Question: I'm trying to assign a label a value from an Array but I don't know why its not working

im trying to add the value of 'cowid' from the array 'info' into the label 'vaca', but its not working.
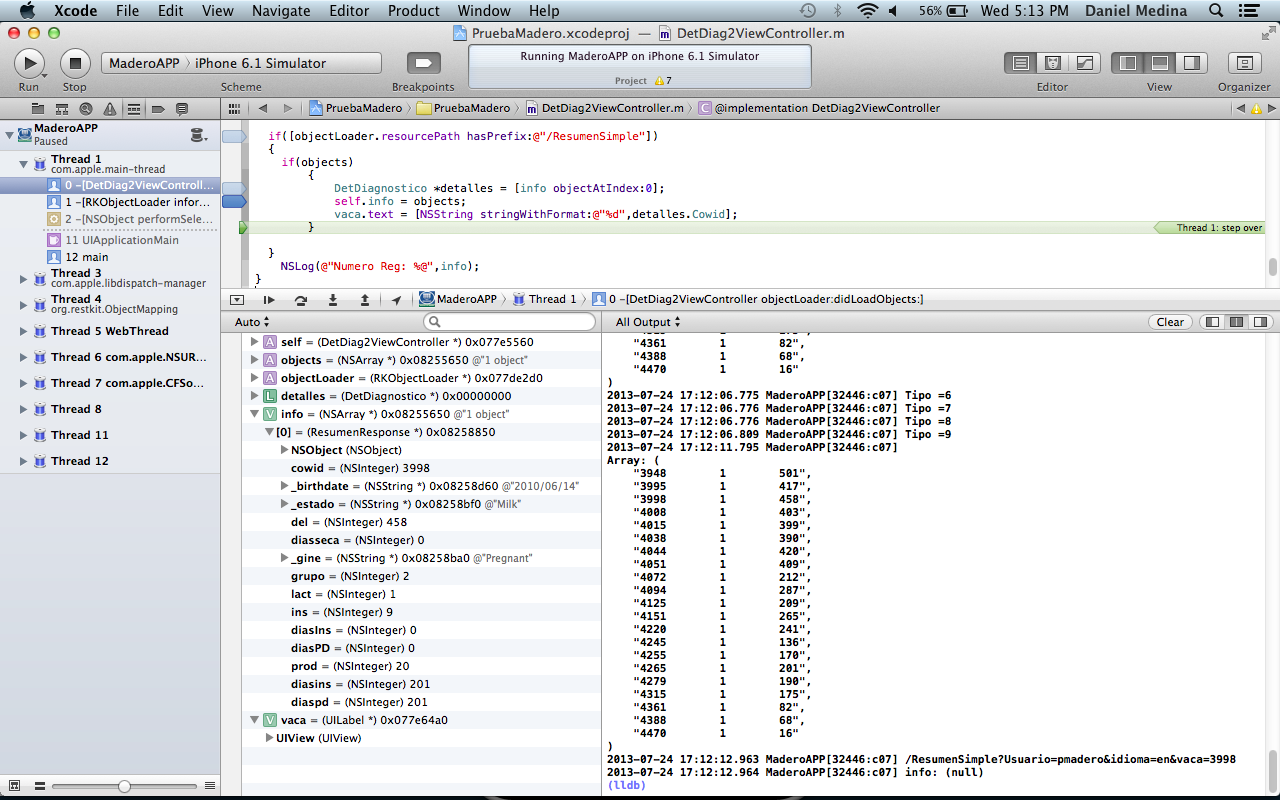
Answer: I found the error and the problem was that i wasn't populating the array before i used it to it was empty. i Solved it by simply putting 'DetDiagnostico *detalles = [info objectAtIndex:0];' after 'self.info = objects;' this worked just fine!